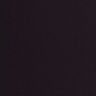
Metastatic tissue present: no